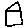
Label: house